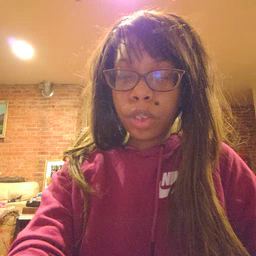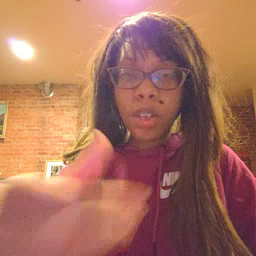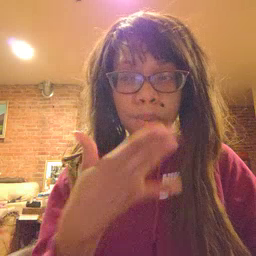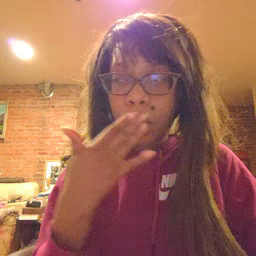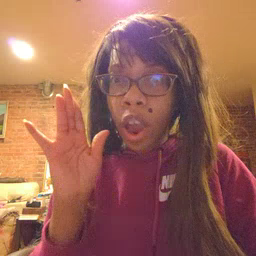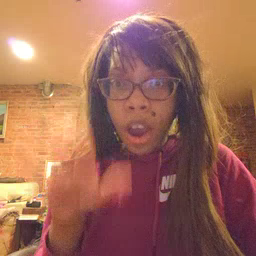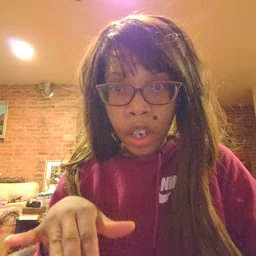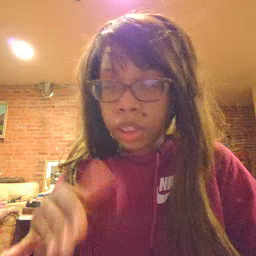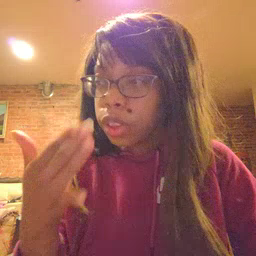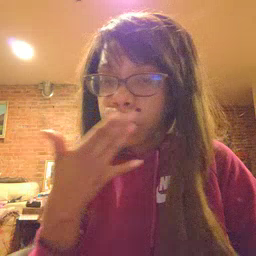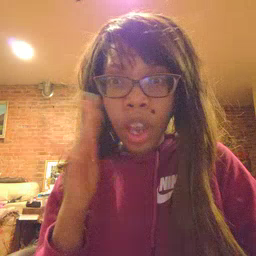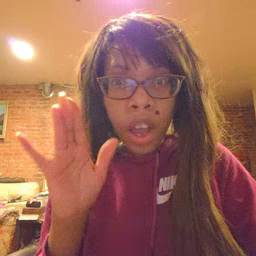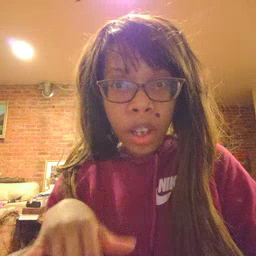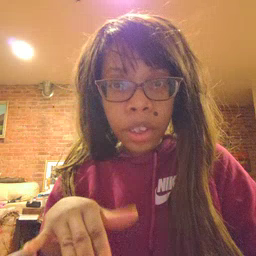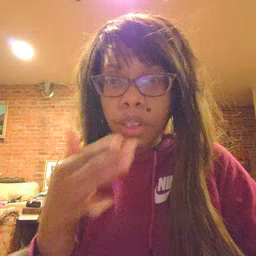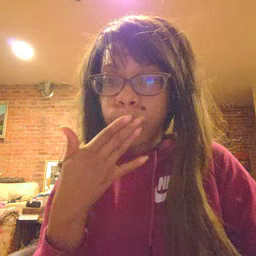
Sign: bad